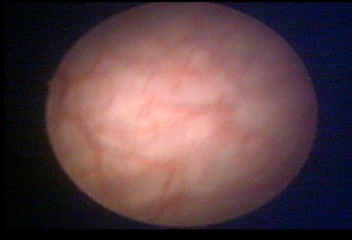
Modality: WLC
Class: Normal mucosa
Bladder cancer association: No